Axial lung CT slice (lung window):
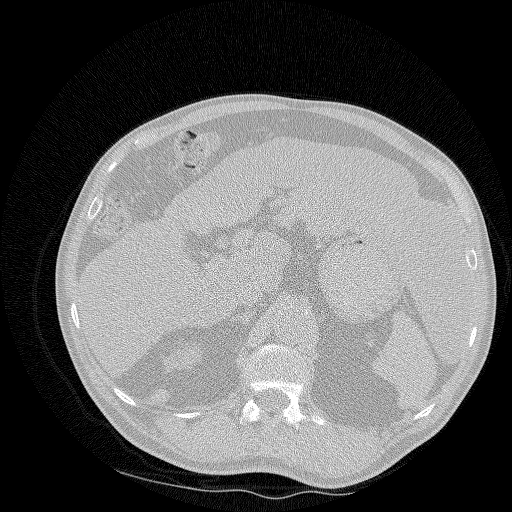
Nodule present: no